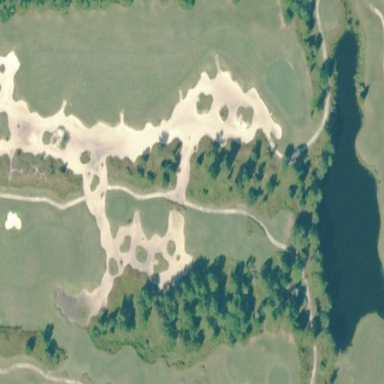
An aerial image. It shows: Golf bunker filled with natural sand.